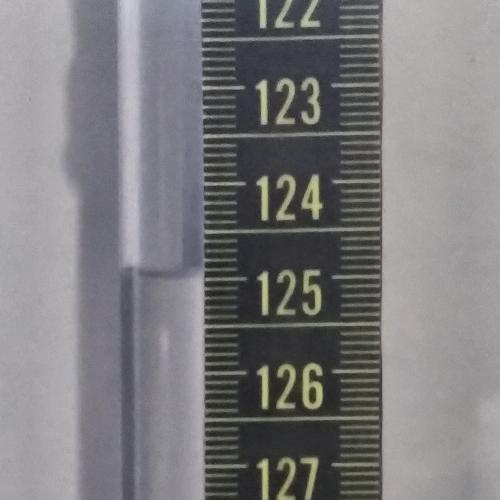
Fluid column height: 125.0 cm